Question: I am learning 'iOS' by building an app. My requirement shows some transactions on 'UITableViewController'
I need to add 'header' which I need to design with some specific information and style. I asked <URL> and realized that I need to make a custom 'UIView'.
Problem is that I can't drag 'View' on 'UITableViewController', XCode does not allow me to

- If you see this shows not only the 'UIView' but the entire 'iPhone' screen
- I need to show this on my 'UITableViewController', with now what I have, how can I put the 'UIView' as header on my 'UITableViewController'?
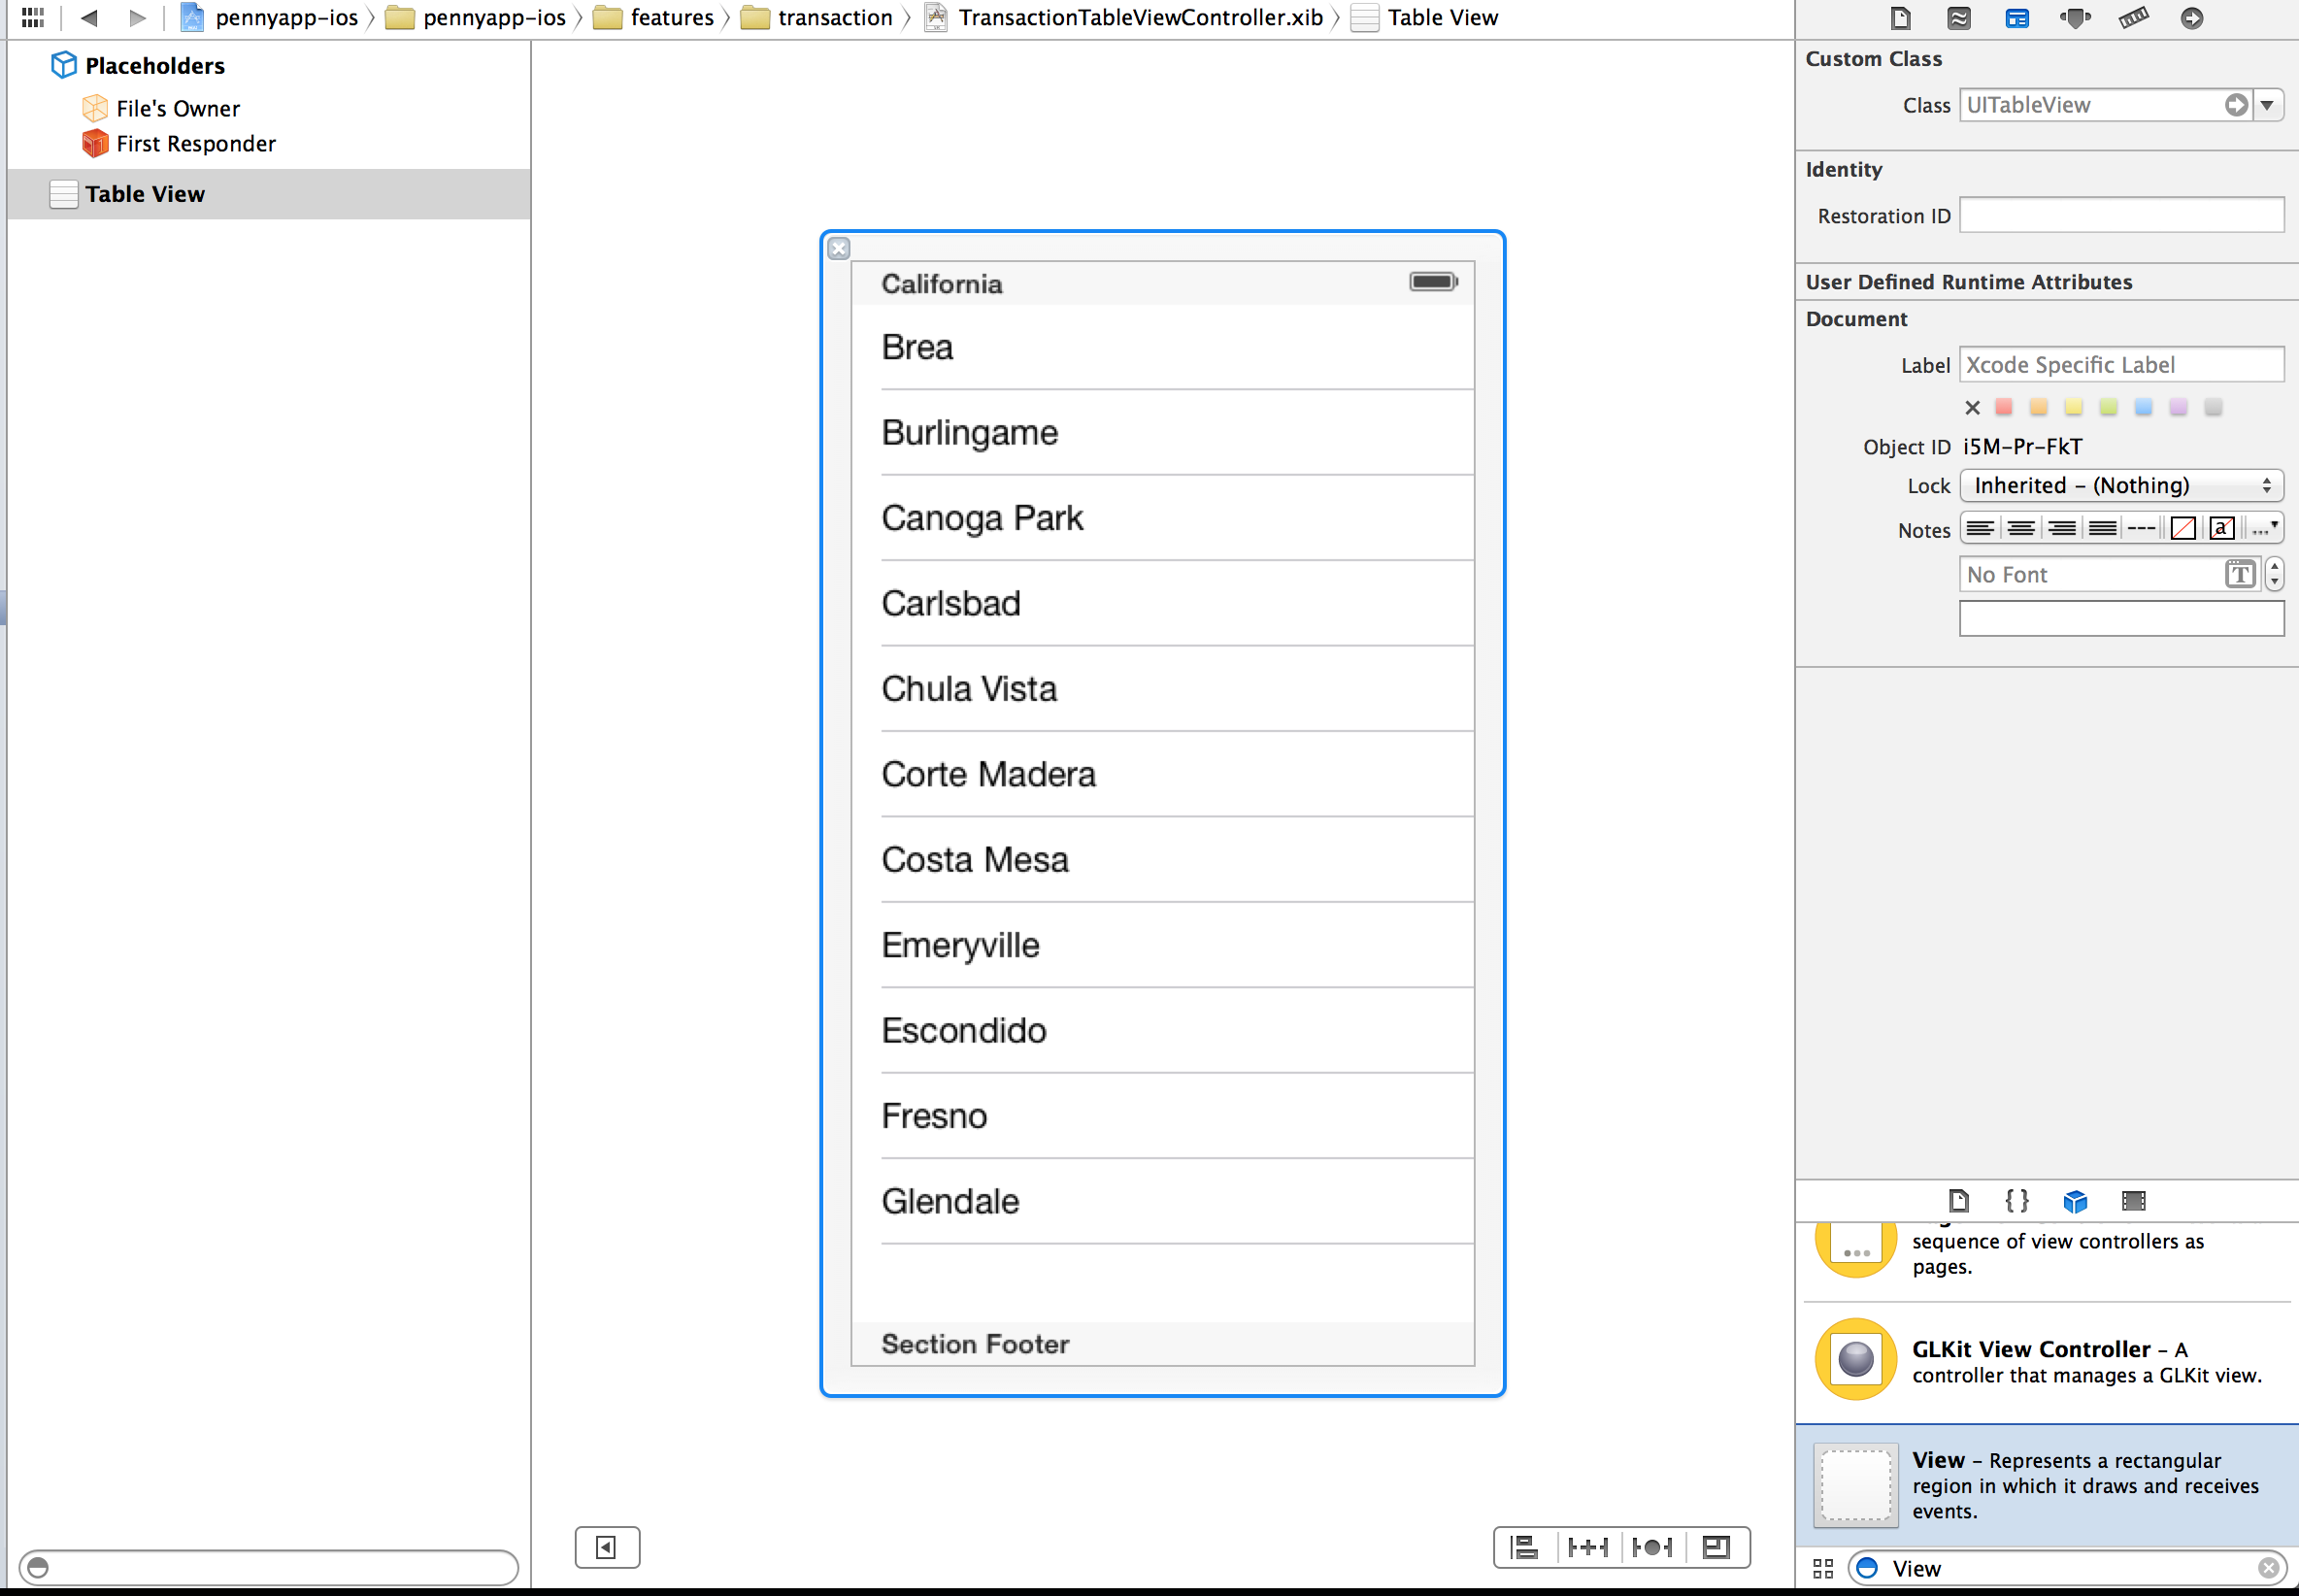
Answer: Use a 'UIViewController' rather than a 'UITableViewController'
I recommend you don't use a 'UITableViewController' as there's little advantage as far as I can see, whilst custom views like you're looking for are unnecessarily difficult.
Use a 'UIViewController' and pull a 'UITableView' object (Within the interface builder) on to that view. You can size and position it anywhere you like.
Remember to include the delegates within the header file, like below, and to connect the 'UITableView' object delegate to the the viewController.
'''
@interface ViewController: UIViewController<UITableViewDelegate, UITableViewDatasource>
'''
Screenshot below of a UIViewController within the interface builder and I've added a UITableview object (which is greyed out here) and added a UIView at the top (coloured brown so you can see it clearly).
This of course is just an example, but hope it helps you get the idea.

Although in the above screen shot I'm using storyboard, though you can do this just the same with a Xib too.
I hope this helps.